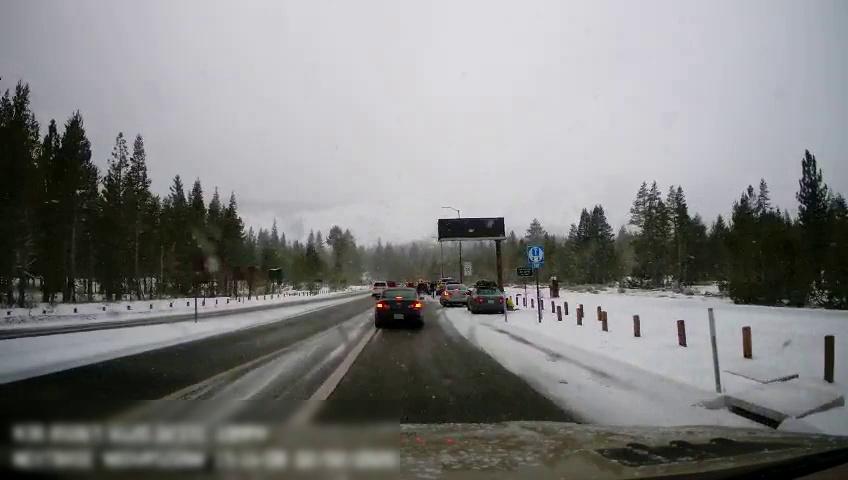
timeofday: Day
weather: Snowy
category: Drivable Space
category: Vehicles | Car
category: Vehicles | Van
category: Vehicles | Car
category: Vehicles | Car
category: Vehicles | SUV
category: Vehicles | SUV
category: Pedestrians
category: Vehicles | Car
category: Lanes | Alternate Lane
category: Lanes | Alternate Lane
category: Lanes | Current Lane
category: Traffic | Signs
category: Traffic | Signs
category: Traffic | Signs